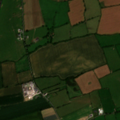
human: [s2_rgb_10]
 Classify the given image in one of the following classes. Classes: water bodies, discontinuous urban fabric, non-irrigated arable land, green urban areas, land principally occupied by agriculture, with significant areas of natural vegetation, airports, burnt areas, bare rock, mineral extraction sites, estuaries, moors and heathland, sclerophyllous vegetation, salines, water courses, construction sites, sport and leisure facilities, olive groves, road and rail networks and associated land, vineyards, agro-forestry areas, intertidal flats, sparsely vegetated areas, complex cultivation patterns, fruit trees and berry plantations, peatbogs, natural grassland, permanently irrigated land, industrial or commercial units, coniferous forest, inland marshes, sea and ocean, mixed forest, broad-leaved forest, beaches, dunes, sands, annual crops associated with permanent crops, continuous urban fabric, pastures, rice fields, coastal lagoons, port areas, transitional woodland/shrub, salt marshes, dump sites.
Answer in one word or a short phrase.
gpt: non-irrigated arable land, pastures